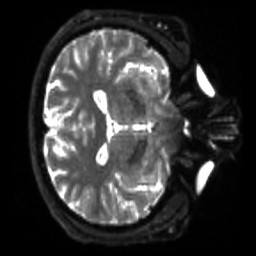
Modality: sbref
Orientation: axial
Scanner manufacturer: siemens
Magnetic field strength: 3 T
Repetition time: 4 s
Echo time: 0.0594 s